Question: What is the reading of the measurement in the image?
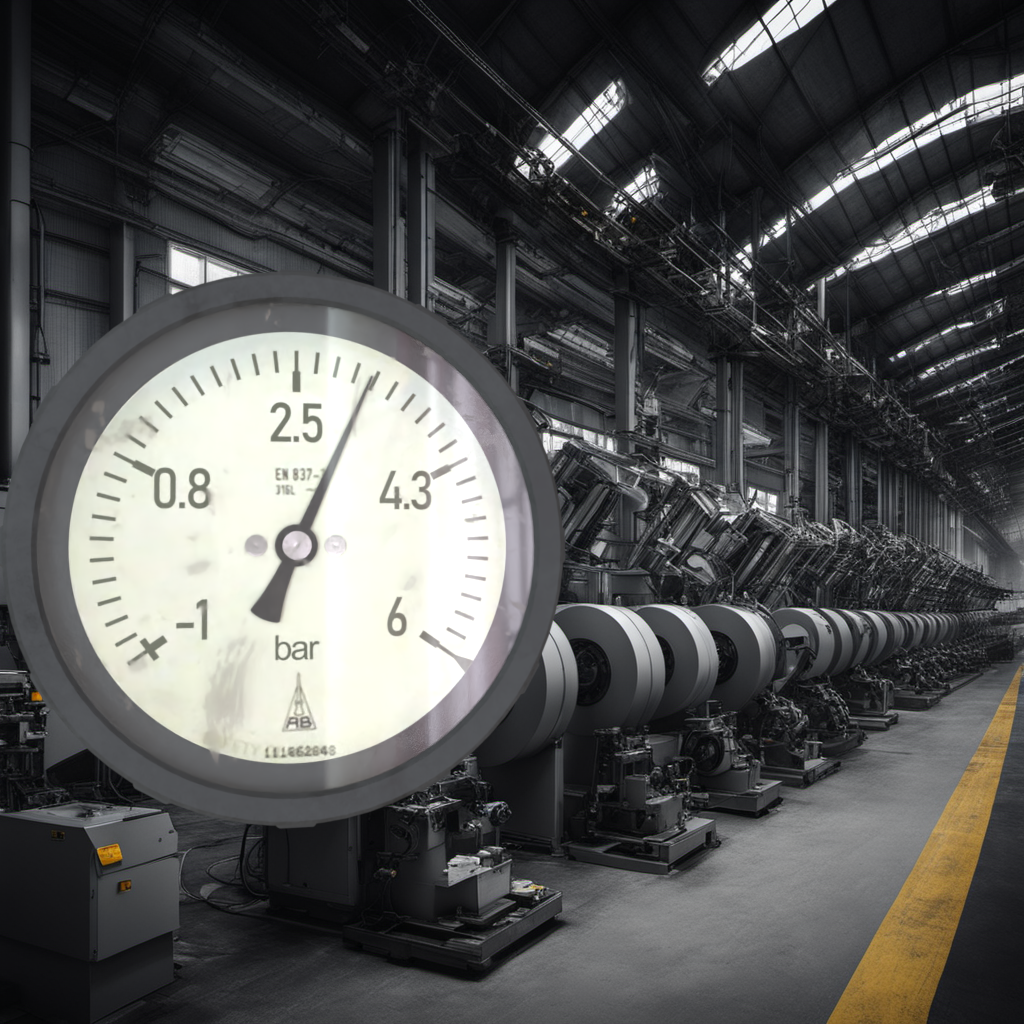
Answer: The result is 3.16
Question: What is the value range of the measurement in the image?
Answer: The range is from -1 to 6
Question: What is the minimum and maximum value of this measurement?
Answer: The minimum value is -1 and the maximum value is 6